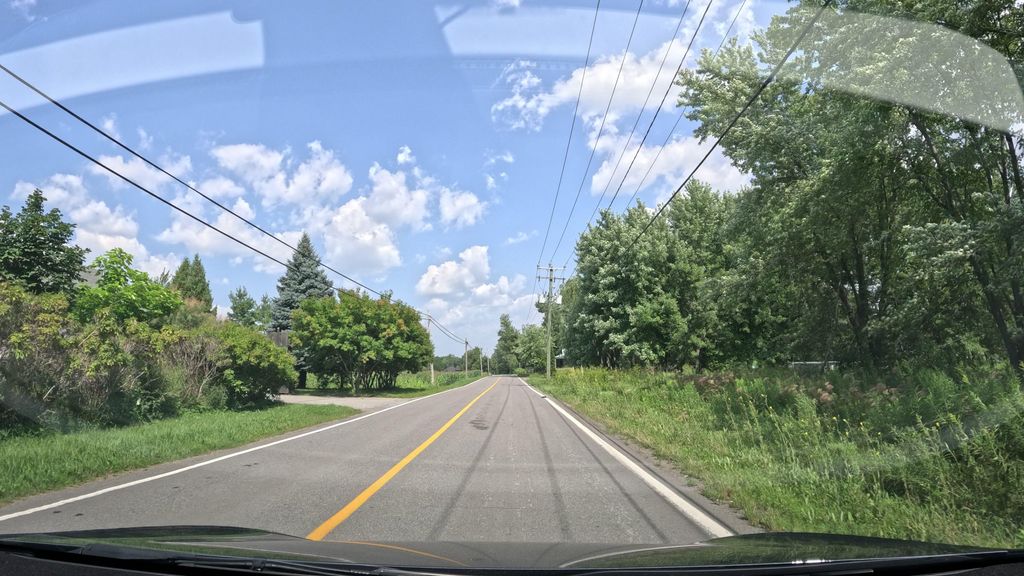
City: montreal